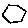
Label: hexagon